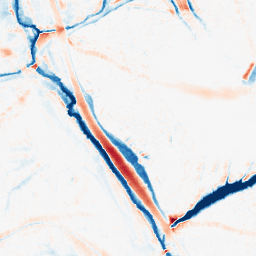
Category: morphological
Decomposition family: morphological_ellipse
Decomposition parameters: operation: average
width: 20
height: 20
Upsampling method: sinc_hamming
Upsampling parameters: scale: 8
kernel_size: 16
Upsampling scale: 8